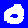
Digit: 0